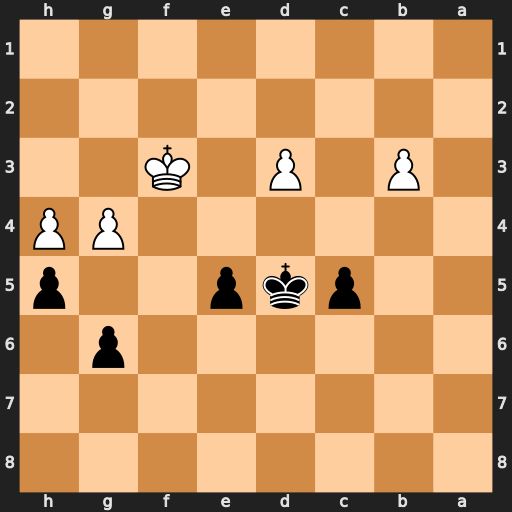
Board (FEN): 8/8/6p1/2pkp2p/6PP/1P1P1K2/8/8
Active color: b
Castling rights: -
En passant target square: -
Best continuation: hxg4+ Kxg4 Kd4 Kg5 Kxd3 Kxg6 e4